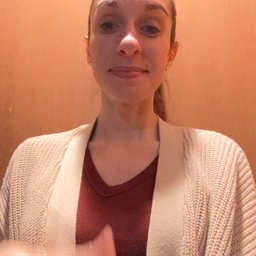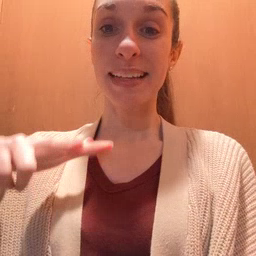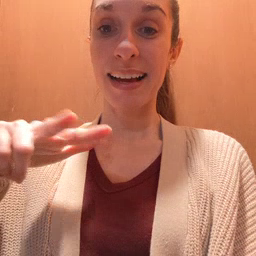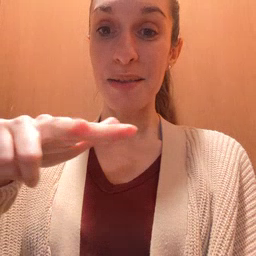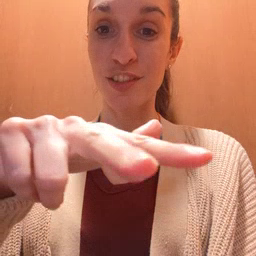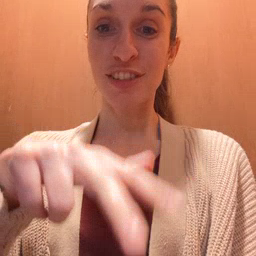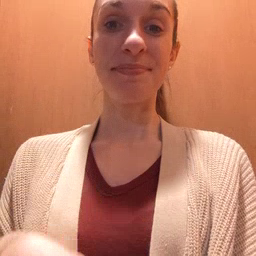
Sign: helicopter